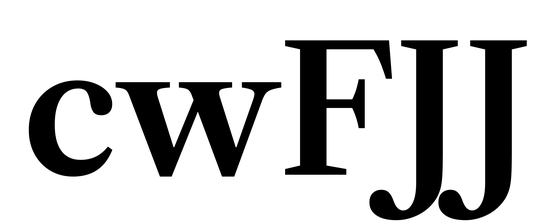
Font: LibreCaslonText_SemiBold